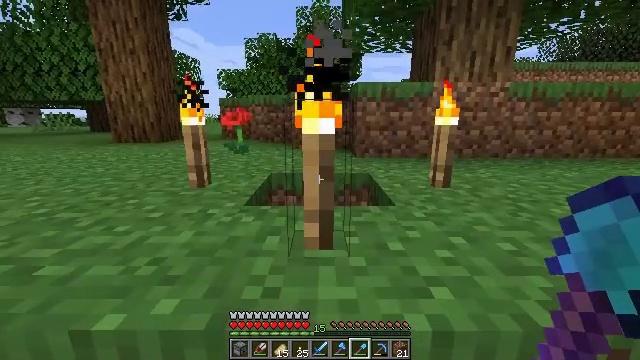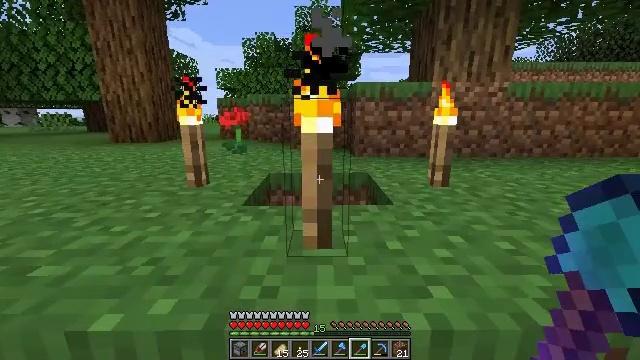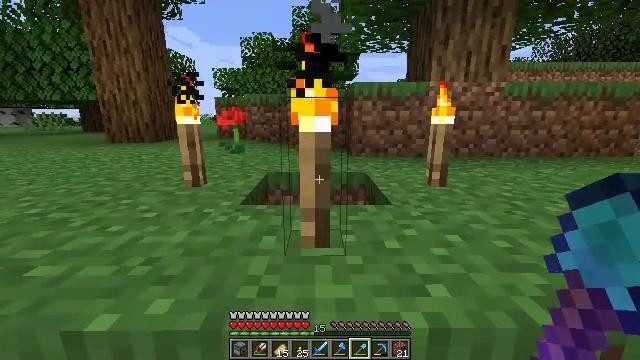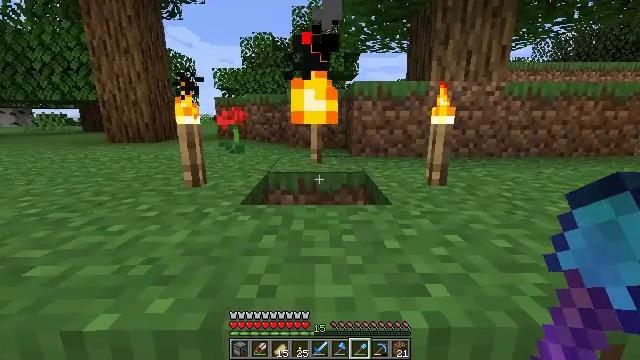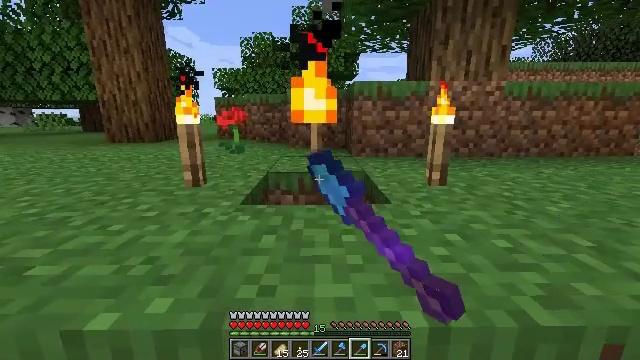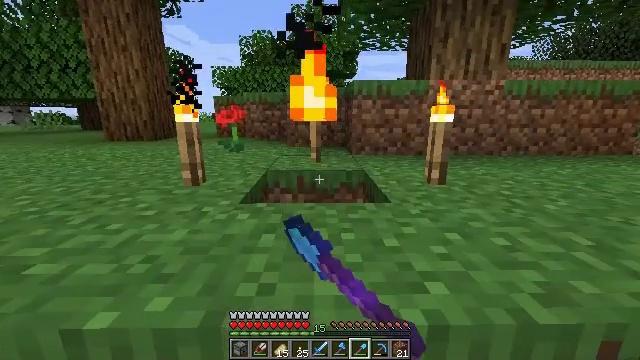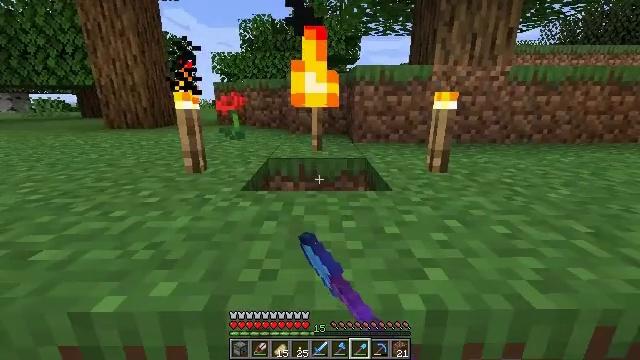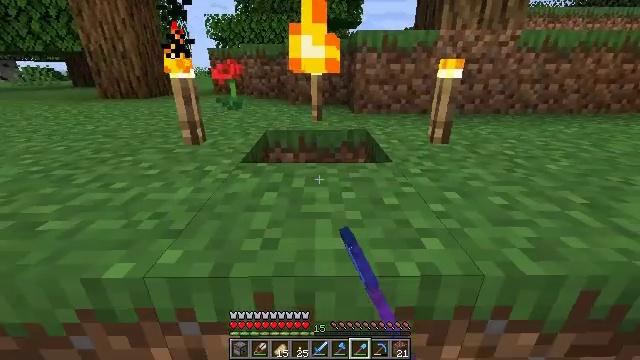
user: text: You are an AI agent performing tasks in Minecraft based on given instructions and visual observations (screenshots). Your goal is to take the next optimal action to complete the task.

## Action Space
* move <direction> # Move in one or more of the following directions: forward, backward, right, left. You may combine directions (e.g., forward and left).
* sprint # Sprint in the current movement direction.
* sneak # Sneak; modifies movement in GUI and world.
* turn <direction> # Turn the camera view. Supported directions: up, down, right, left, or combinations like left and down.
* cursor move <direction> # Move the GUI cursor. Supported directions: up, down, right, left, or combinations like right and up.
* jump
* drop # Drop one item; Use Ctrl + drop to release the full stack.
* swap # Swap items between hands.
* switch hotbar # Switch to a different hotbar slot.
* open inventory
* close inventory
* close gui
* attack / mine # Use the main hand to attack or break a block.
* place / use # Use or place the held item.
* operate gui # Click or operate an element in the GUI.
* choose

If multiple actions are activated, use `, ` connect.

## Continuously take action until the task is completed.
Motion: motion action
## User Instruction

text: Remove the torch from its spot.
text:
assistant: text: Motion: no_op
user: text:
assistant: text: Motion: no_op
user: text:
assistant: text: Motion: attack / mine
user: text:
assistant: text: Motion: attack / mine
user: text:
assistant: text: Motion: no_op
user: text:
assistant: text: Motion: turn down
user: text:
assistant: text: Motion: turn down
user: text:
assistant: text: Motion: no_op